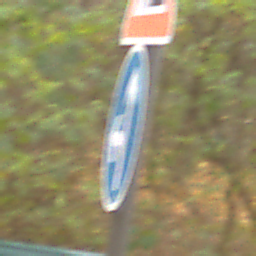
Verkehrszeichen: VorgeschriebeneFahrtrichtungGeradeausOderLinks
Zusatzzeichen oben: Arbeitsstelle
Umgebung: Outdoor, Nature
Tageszeit: Midday
Wetter: Overcast
Licht: Natural
Jahreszeit: NotSpecified
Kontrast: LowContrast